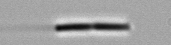
Label: pennate